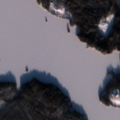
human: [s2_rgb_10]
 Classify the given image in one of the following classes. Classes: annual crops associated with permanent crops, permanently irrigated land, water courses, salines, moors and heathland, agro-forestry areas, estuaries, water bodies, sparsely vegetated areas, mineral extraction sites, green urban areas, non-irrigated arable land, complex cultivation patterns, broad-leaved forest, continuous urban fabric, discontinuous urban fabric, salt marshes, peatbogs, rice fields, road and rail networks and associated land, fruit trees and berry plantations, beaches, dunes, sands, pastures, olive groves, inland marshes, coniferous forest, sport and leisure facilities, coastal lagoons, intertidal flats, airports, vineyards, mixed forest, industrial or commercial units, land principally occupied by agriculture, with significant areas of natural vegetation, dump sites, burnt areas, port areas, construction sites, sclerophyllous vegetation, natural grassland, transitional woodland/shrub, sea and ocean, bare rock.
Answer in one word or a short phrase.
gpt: coniferous forest, mixed forest, water bodies